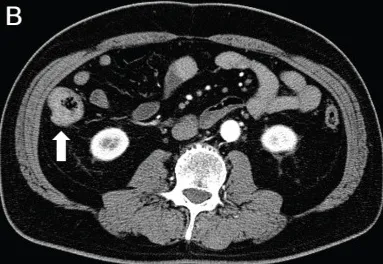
Images of the ascending colon with a cancerous lesion. (B) CT scanning with contrast media reveals a mucosal thickness in the ascending colon without lymph node involvement or metastatic tumours.
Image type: radiology (ct)